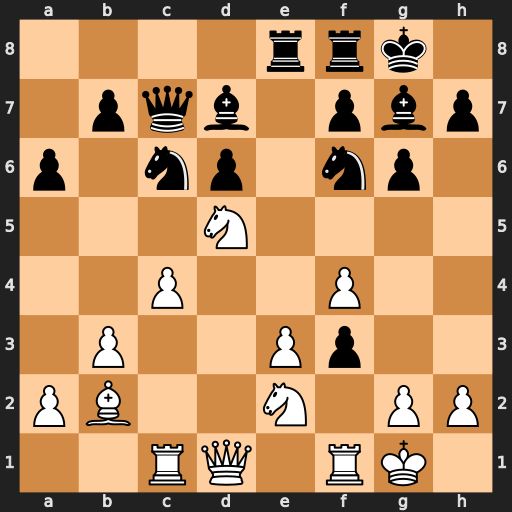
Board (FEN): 4rrk1/1pqb1pbp/p1np1np1/3N4/2P2P2/1P2Pp2/PB2N1PP/2RQ1RK1
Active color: w
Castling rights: -
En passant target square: -
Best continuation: Nxc7 fxe2 Qxe2